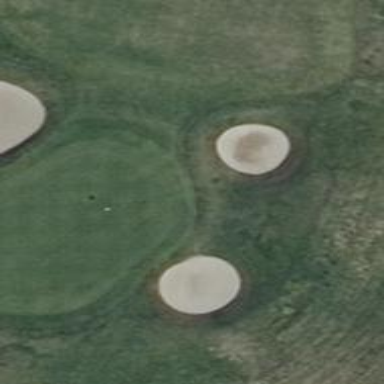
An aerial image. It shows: Golf green.